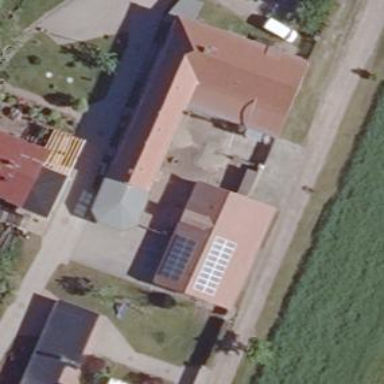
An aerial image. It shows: Building equipped with solar photovoltaic panel for generating electricity. The small installation is solar power generator.